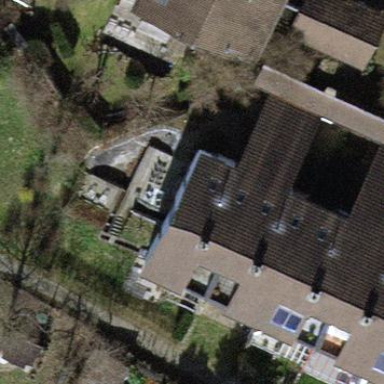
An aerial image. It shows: House with gabled roof. The roof extends across the building.